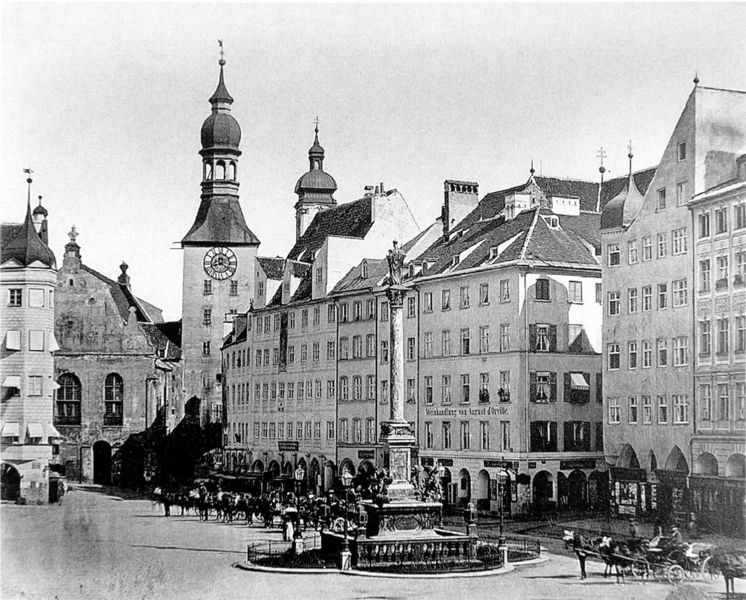
Titel: Marienplatz in München mit Altem Rathaus (1862 - vor der Restaurierung)
Standort: München
Institution: Stadtarchiv
Schlagwörter: dunkel, himmel, schatten, weiß, kirchturm, landschaft, menschen, ocker, stadt, fenster, grau, hell, laterne, licht, schwarz, strasse, säule, tür, dach, gebäude, haus, alt, barock, sockel, häuser, nass, kirche, sonne, figur, brunnen, fensterläden, kamin, pferd, pferde, reiter, schornstein, turm, skulptur, deutschland, schrift, ansicht, fassade, fassaden, pflaster, dächer, giebel, geschäfte, kutsche, kutschen, läden, markt, platz, ziffern, uhr, durchgang, geländer, tor, foto, fotografie, kirchtürme, bögen, zwiebel, eingang, erker, türme, zwiebelturm, münchen, balustrade, denkmal, schwarz weiss, beschriftung, kutscher, rathaus, arkaden, photo, fensterreihen, stadttor, spitzbögen, marktplatz, umzug, museum, parade, maria, madonna, gespann, stockwerke, zeiger, marienplatz, standbild, turmuhr, monument, historisch, markise, häuserzeile, alter peter, hauptplatz, uhrturm, altes rathaus, innenstadt, mariensäule, markisen, altstadt, droschken, gesschäfte, hochhäuser, mariä, marktsäule, plastz, roland, rundbägen, spielzeugmuseum, straubing, passagen, torturm, jahundertwende, säule mariensäule